Brain MRI study timepoint: followup_recurrence
T1CE (contrast-enhanced T1) slice:
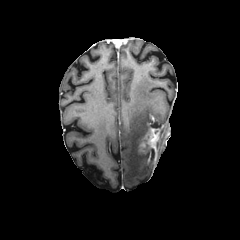
T2-FLAIR slice:
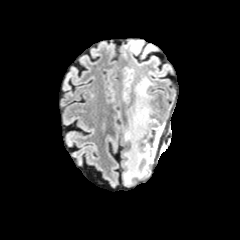